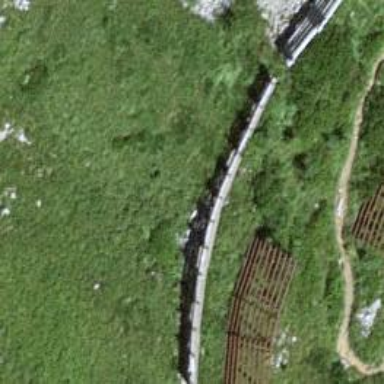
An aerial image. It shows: Structure for avalanche protection.